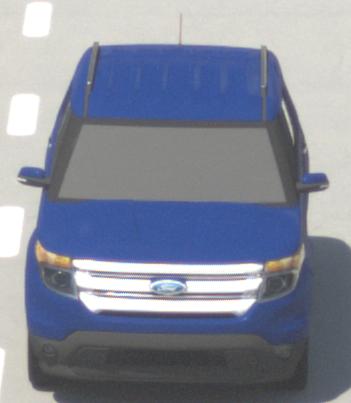
Make: Ford
Model: Explorer
Detailed model: Gen. 5
Model produced from: 2010
Model produced until: 2019
Doors: 5
Color: blue
Road condition: dry road
Daytime: midday
Contrast: high contrast